Aerial crown-view tile of a tropical tree (Barro Colorado Island, Panama), acquired 20241014:
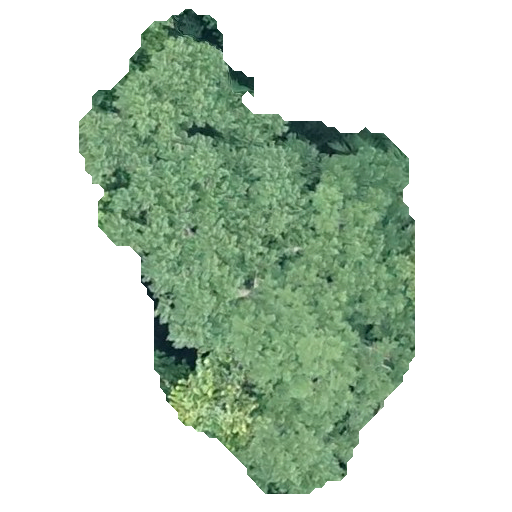
Species: Jacaranda copaia
GBIF accepted scientific name: Jacaranda copaia
Crown area: 157.713 m²